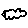
Label: cloud